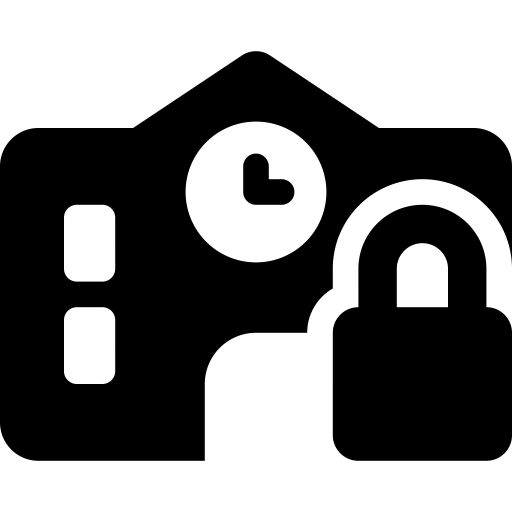
Tags: icon, FontAwesome, fa-icon, solid, school, lock